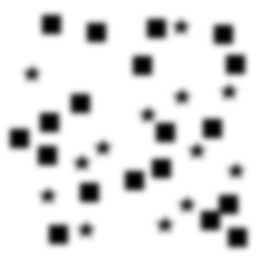
Squares: 19
Triangles: 0
Stars: 13
Total shapes: 32